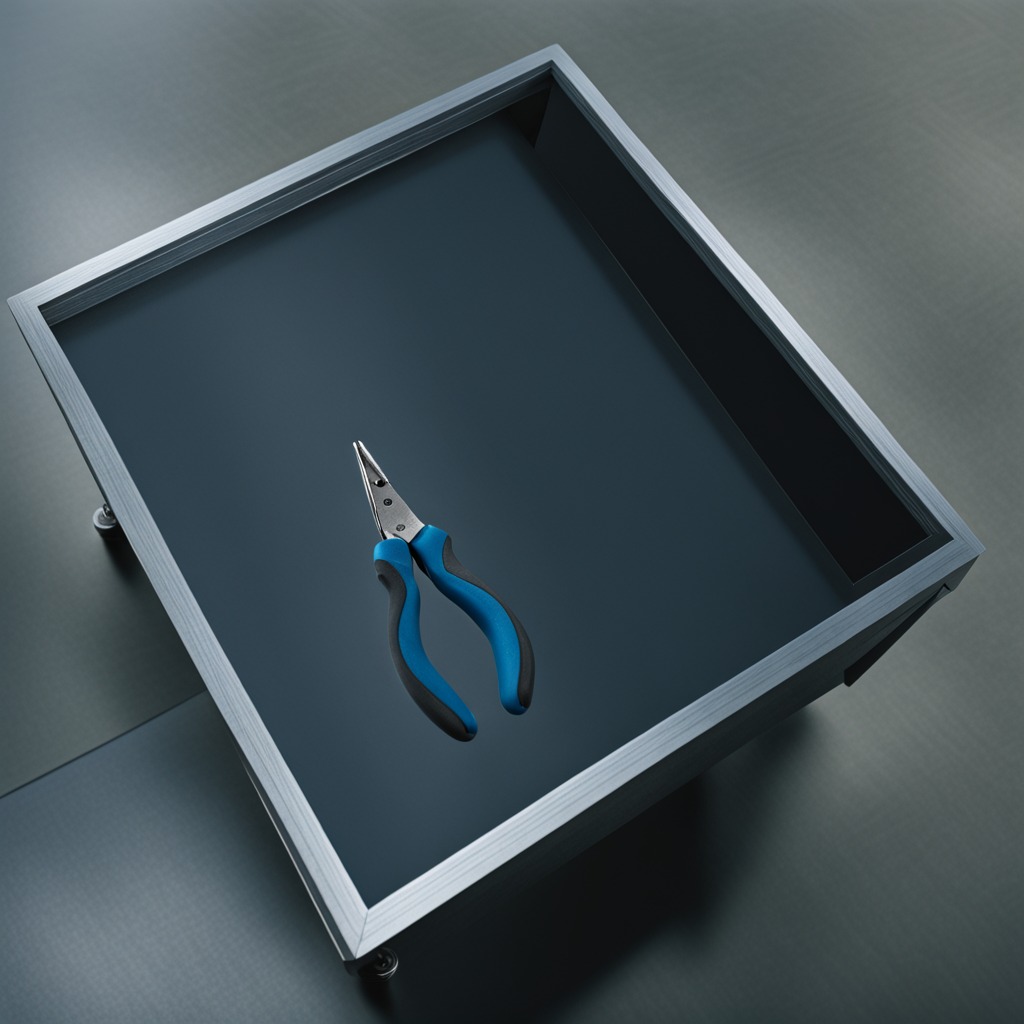
A plier is lying on a toolbox surface in an airplane hangar workshop 8K.